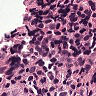
Metastatic tissue present: yes